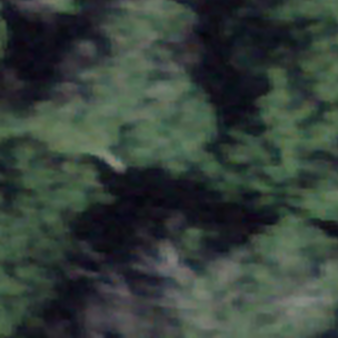
Label: other